Question: I need to create a random surface (which I created using 'peaks') and save it under certain lighting conditions (which I added using 'light'). The plot itself is created using 'surf'. Then I set the required viewing angle using 'view(2)'.
'''
[X,Y] = meshgrid(-2:.025:2);
Z = peaks(X,Y);
h = surf(X,Y,Z);
% Necessary for task
h.AmbientStrength = 0.;
h.SpecularStrength = 0.;
h.DiffuseStrength = 1.;
h.BackFaceLighting = 'unlit';
h.FaceLighting = 'gouraud';
view(2);
l = light('Position',[-2, -2, 50],'Style','local','Color',[1 1 1]);
'''
The Z matrix has dimensions . I want to save a that corresponds to the lighting/shading in the figure. Any ideas?
A sample generated plot:

I do intend to work with the saved image. The overall goal is to perform <URL>. Hence, I need to generate several images of the surface under different lighting conditions.
Thanks for 'h.LineStyle='none';'
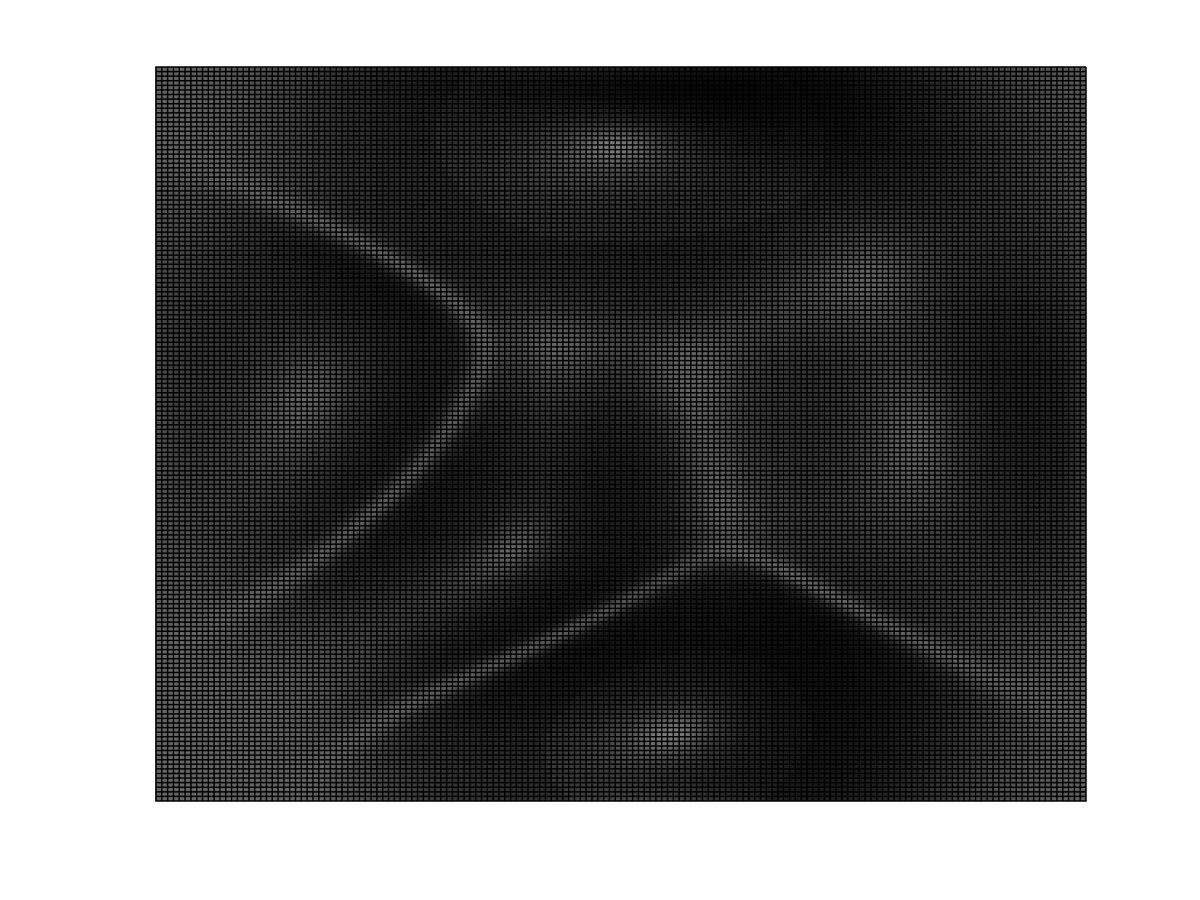
Answer: I assume you want this for other reasons than processing the data, as getting data from a plot is the worst case. Assuming too that you forgot 'h.LineStyle='none';', else you will just not see them.
This code will approximately do the job:
'''
% get the frame plotted in the figure
test=getframe(gca);
% the size of the image will be arbitrary, depends on the size of the figure on screen and your screen resolution. Lets interpolate, so we can get the values at the exact points you want. I use the same bounds as in your description
[Xi,Yi]=meshgrid(linspace(-2,2,size(test.cdata,2)),linspace(-2,2,size(test.cdata,1)));
% Only works if grayscale, repeat x3 for each dimension if you have color
img=interp2(Xi,Yi,double(test.cdata(:,:,1)),X,Y)/255;
figure;imshow(img);
'''